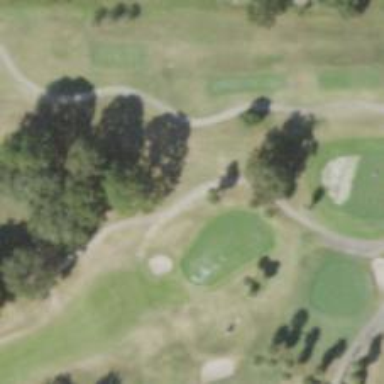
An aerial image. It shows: Golf cartpath that is also road path.